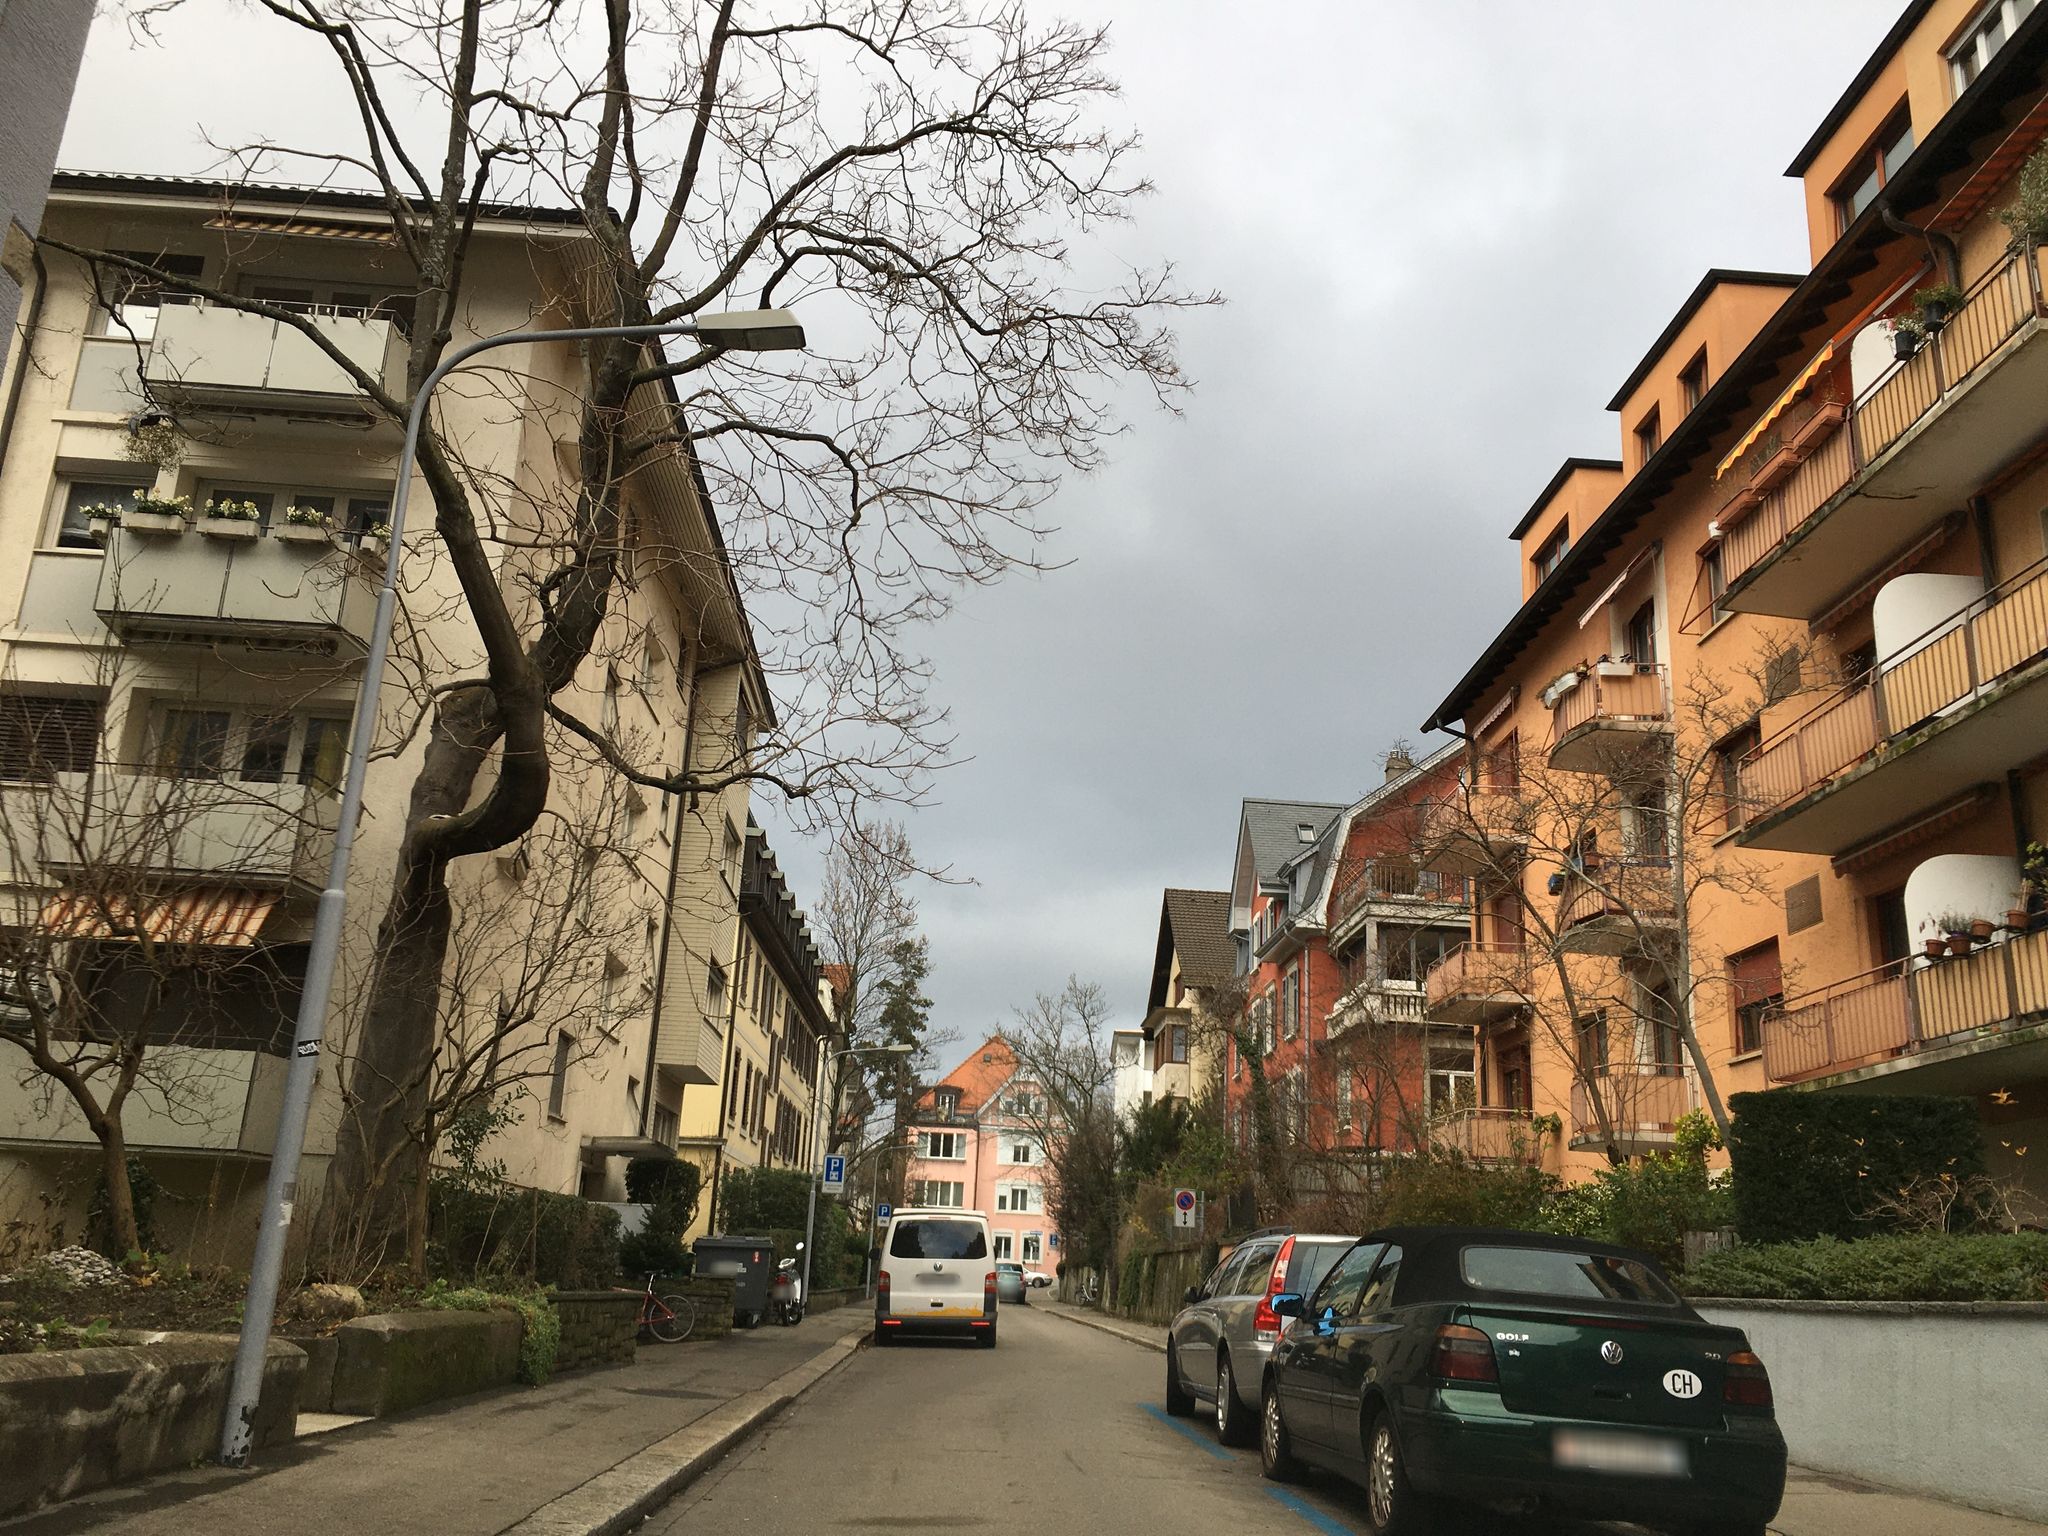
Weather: cloudy
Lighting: day
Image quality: good
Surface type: driving surface
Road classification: residential
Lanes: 1
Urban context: urban centre
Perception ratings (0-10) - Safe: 7.45, Lively: 7.89, Beautiful: 6.77, Boring: 3.87, Depressing: 5, Wealthy: 8.58